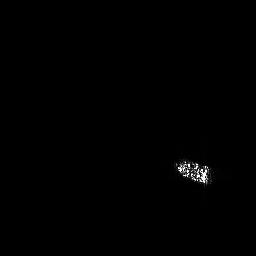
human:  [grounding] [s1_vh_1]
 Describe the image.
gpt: In the satellite image, there is  <ref>1 medium ship </ref> <box>[[66, 60, 82, 72, 0]]</box> located at right.